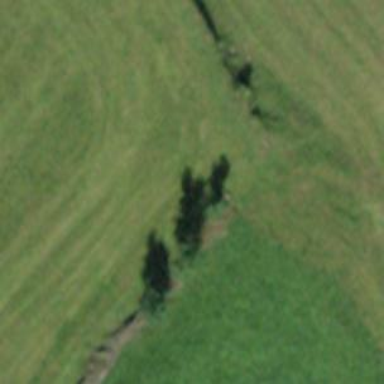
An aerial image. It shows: Dry stone wall barrier.